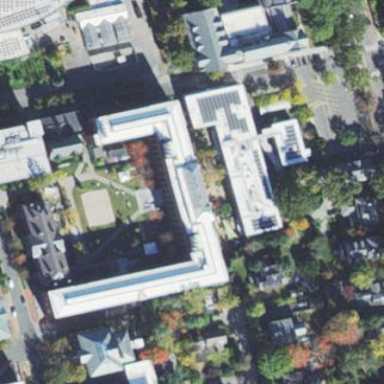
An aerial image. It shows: University building.